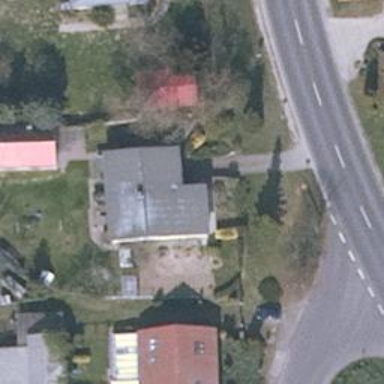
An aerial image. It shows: Driveway.